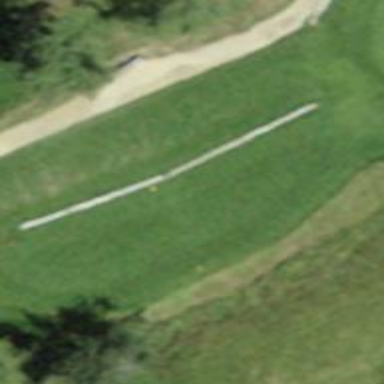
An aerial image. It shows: Golf tee.